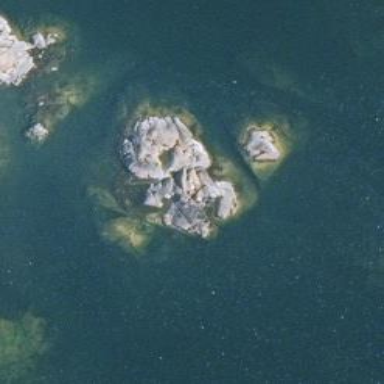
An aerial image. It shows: Islet along the natural coastline.